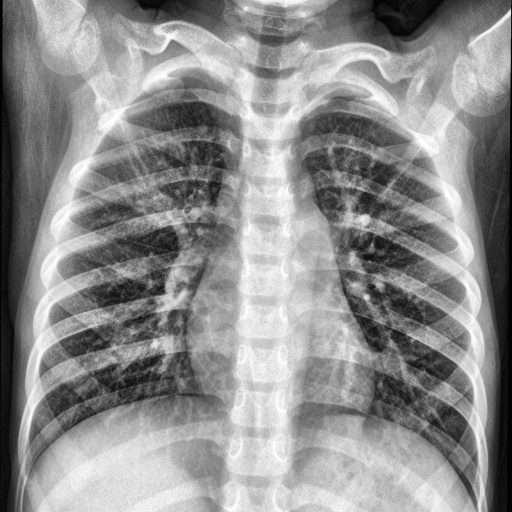
Finding: PNEUMONIA